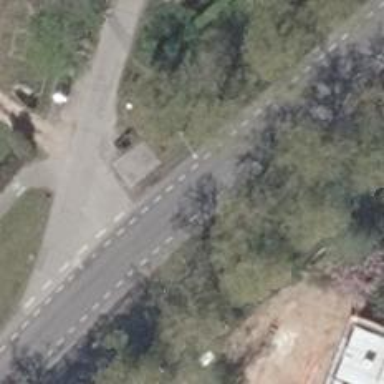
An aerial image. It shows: Secondary road with asphalt surface and lanes for cycles on both sides.